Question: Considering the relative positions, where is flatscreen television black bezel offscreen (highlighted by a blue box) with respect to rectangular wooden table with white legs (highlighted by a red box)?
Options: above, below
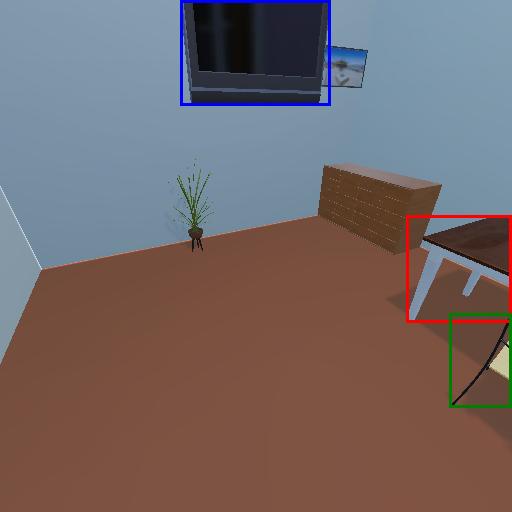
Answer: above